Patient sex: F
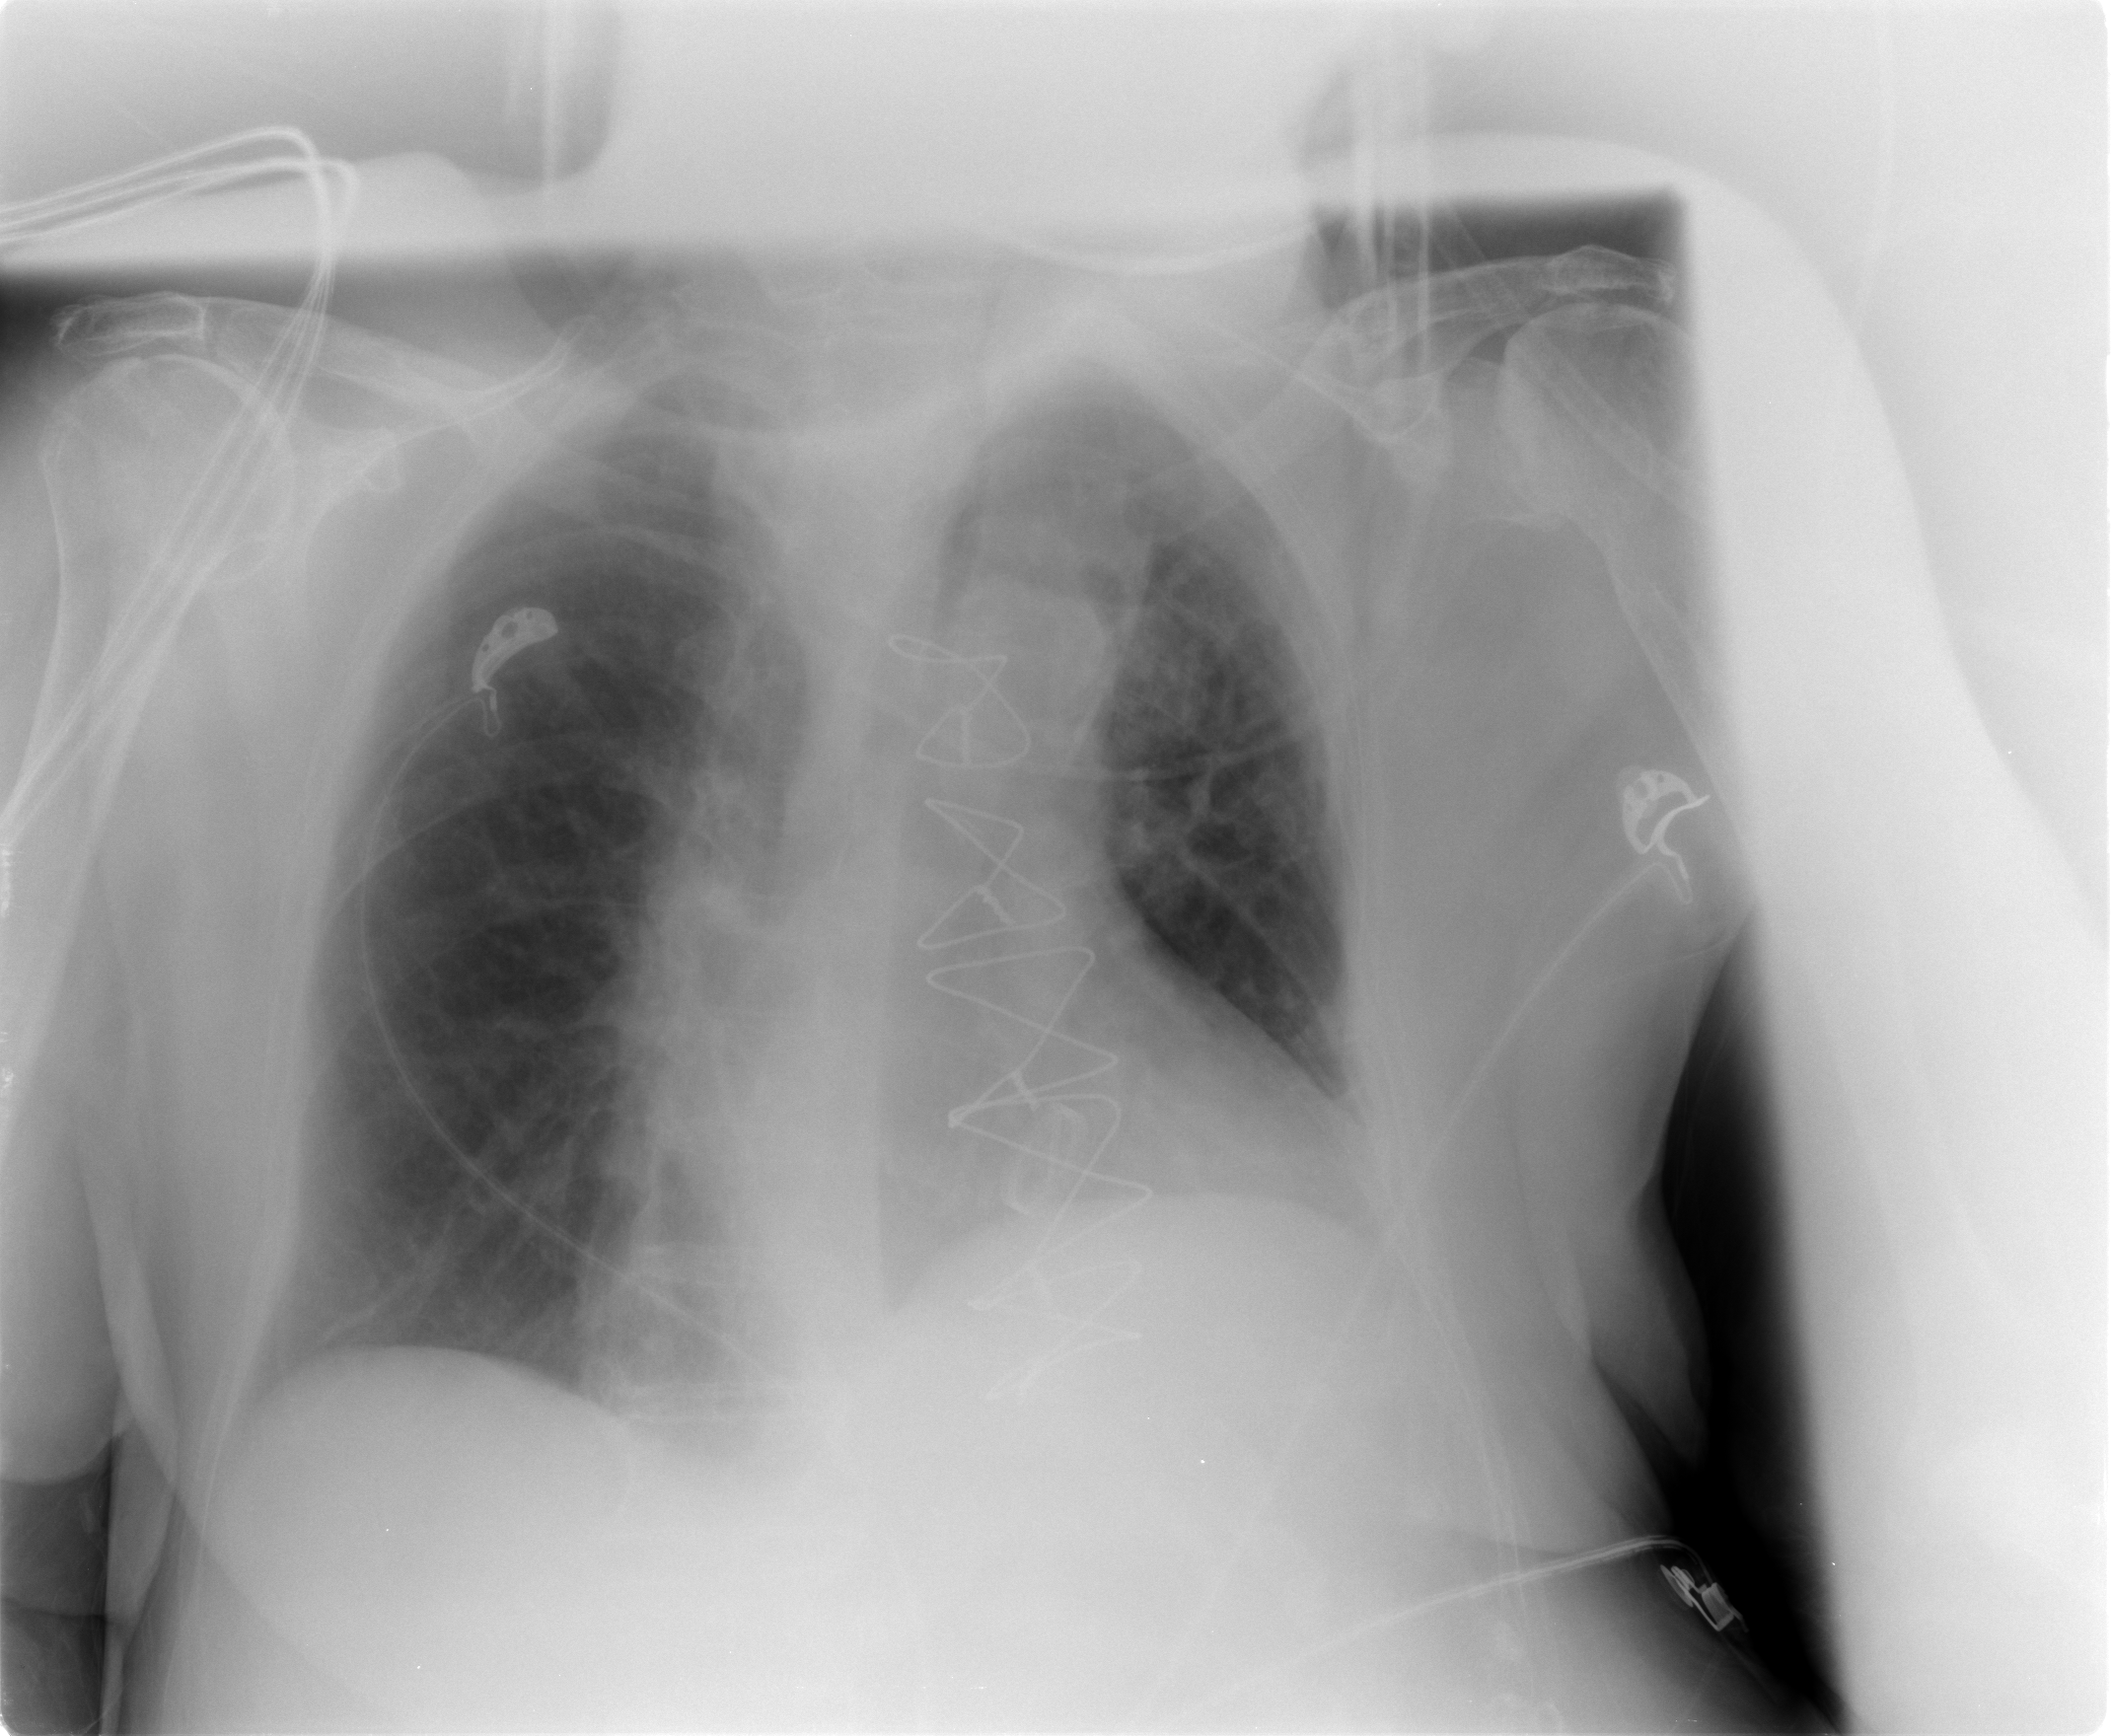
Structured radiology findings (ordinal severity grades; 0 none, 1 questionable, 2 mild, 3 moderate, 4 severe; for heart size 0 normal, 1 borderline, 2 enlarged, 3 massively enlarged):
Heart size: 2
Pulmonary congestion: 0
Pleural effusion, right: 0
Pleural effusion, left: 0
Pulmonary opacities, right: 0
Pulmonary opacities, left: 0
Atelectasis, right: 2
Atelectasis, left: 2